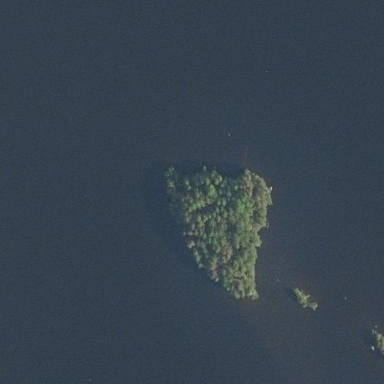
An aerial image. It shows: Image showing island.